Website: macys
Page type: account-dashboard
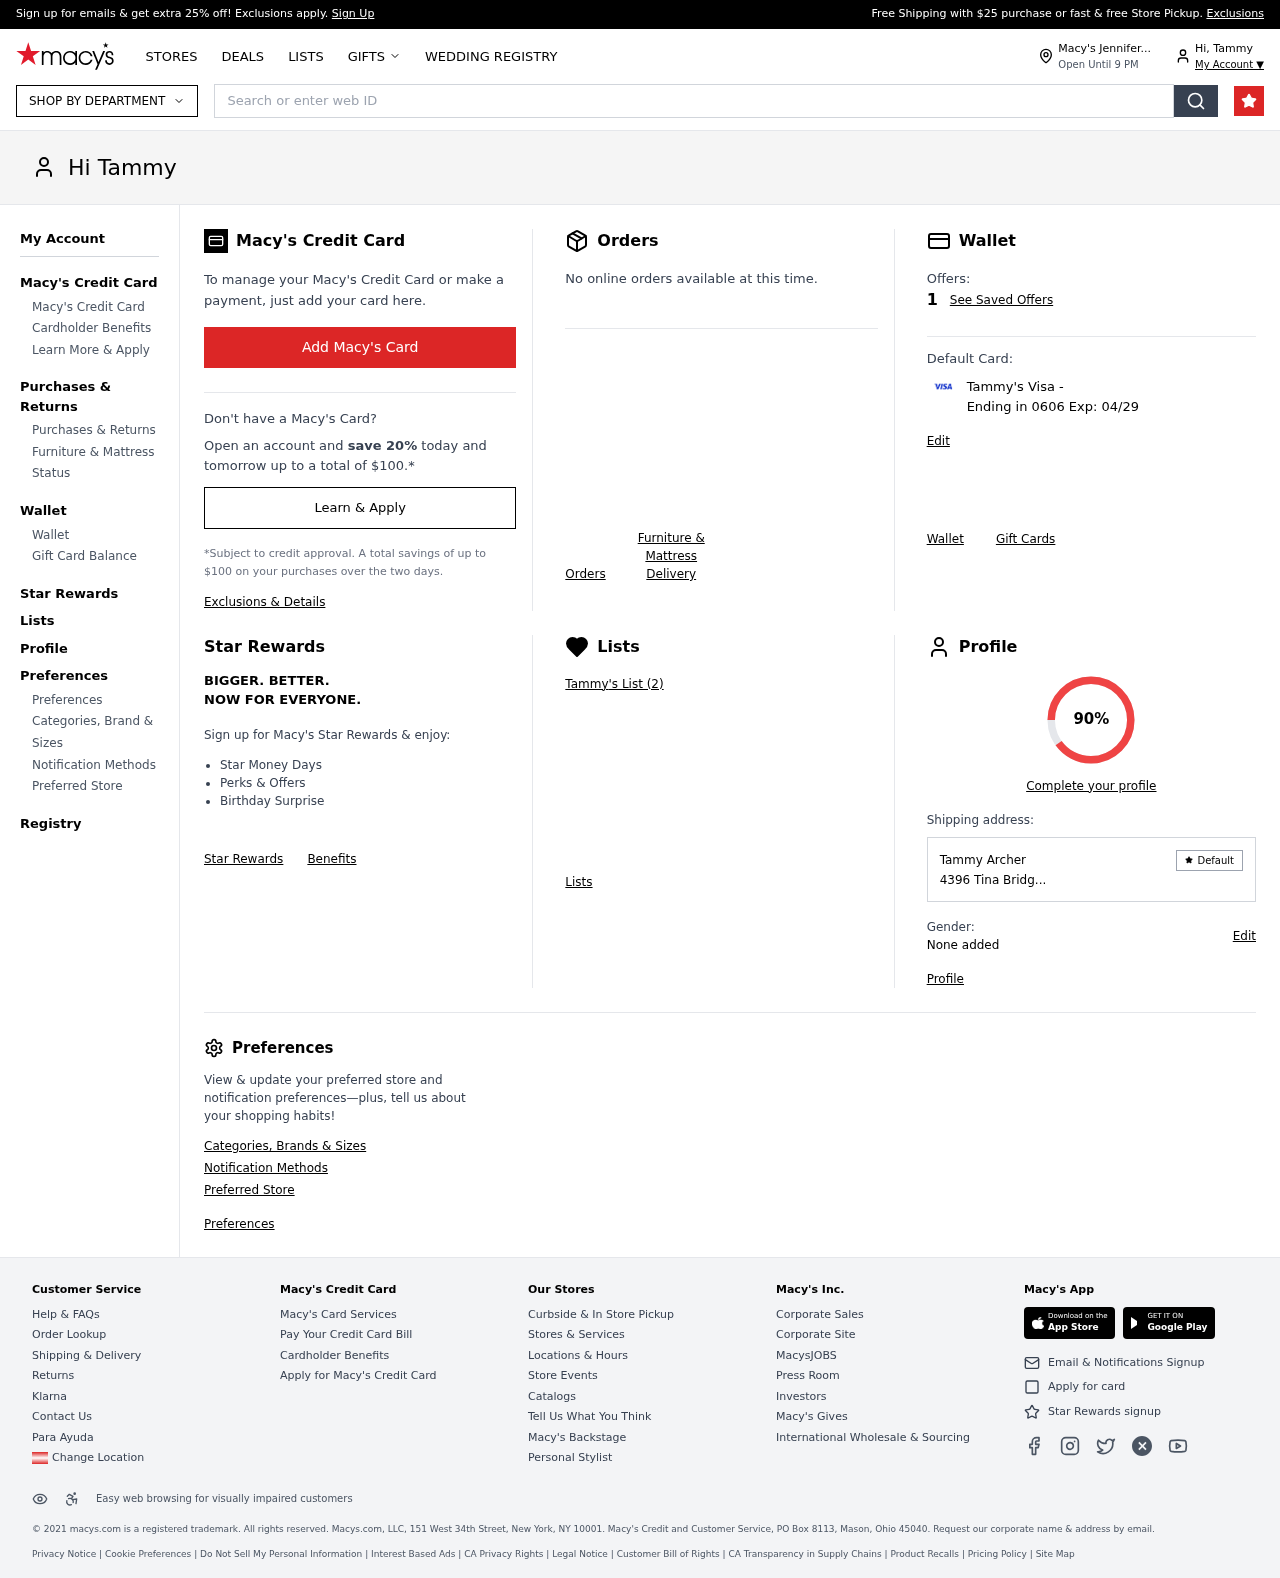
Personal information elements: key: PII_CARD_LAST4
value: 0606
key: PII_CARD_TYPE
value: Visa
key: PII_CITY
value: Jennifer
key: PII_FIRSTNAME
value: Tammy
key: PII_FULLNAME
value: Tammy Archer
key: PII_STREET
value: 4396 Tina Bridg
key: PII_CARD_EXPIRY
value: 04/29
Search elements: key: HEADER_SEARCH
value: Search or enter web ID